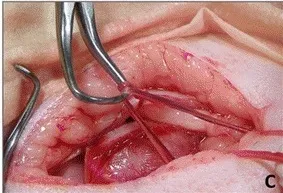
Identification of ductus deferens during surgery.
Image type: medical_photograph (other_medical_photograph)